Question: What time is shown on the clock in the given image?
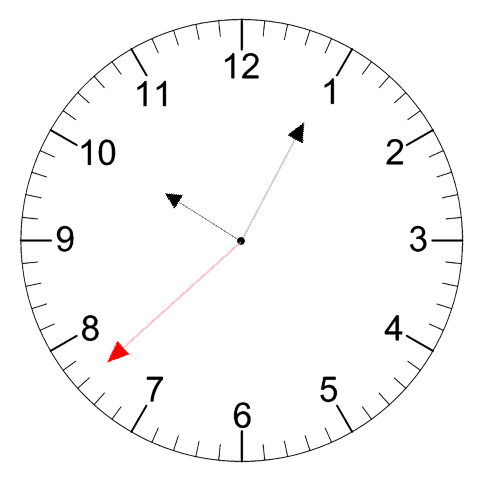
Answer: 10:04:38